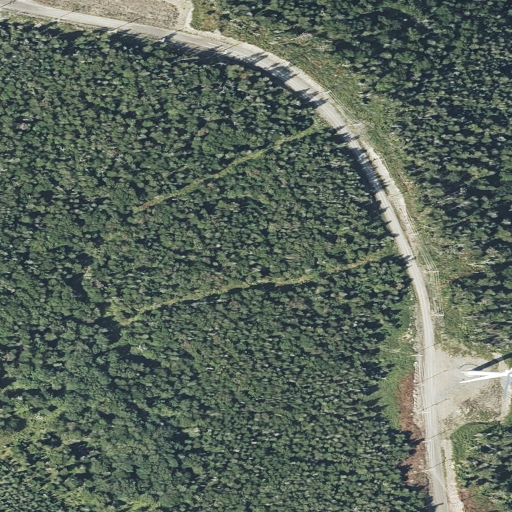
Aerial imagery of mountains in Maine named Kibby Range containing evergreen forest, medium intensity development, open development, low intensity development, mixed forest, and high intensity development